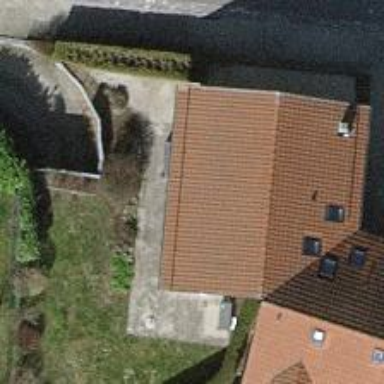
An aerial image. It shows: Simple house.